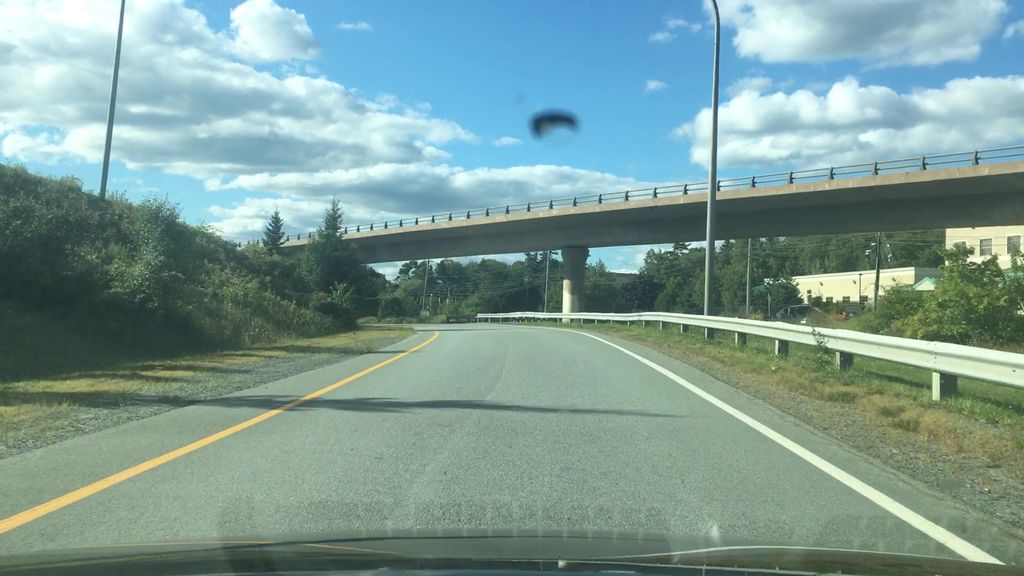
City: halifax